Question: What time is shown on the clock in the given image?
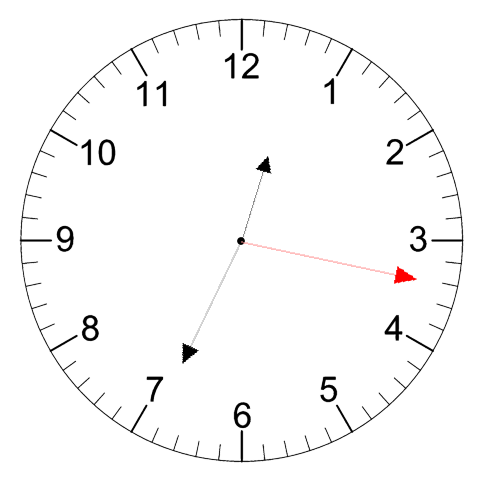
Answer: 12:34:17